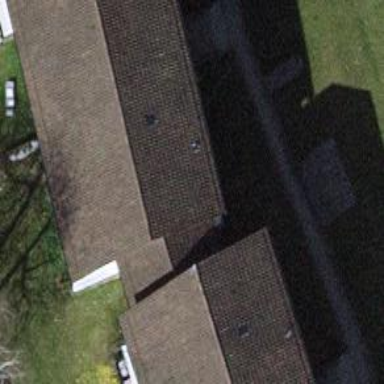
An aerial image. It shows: Pitched roof building.